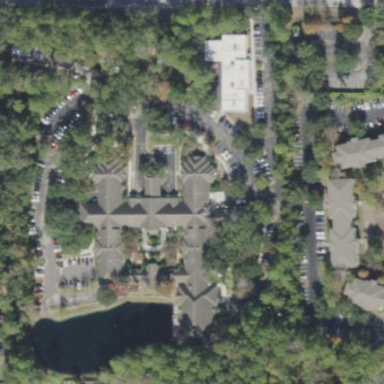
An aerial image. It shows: Hospital providing healthcare services.